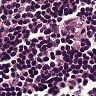
Metastatic tissue present: no